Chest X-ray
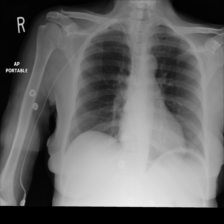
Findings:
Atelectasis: negative
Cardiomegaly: negative
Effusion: negative
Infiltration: negative
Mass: negative
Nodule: negative
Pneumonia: negative
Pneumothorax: negative
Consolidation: negative
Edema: negative
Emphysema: negative
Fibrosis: negative
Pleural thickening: negative
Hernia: negative